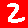
Digit: 2